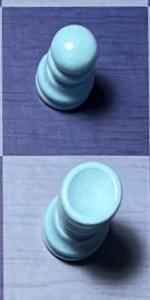
Label: Rook_White